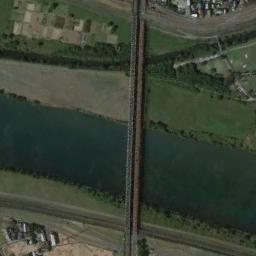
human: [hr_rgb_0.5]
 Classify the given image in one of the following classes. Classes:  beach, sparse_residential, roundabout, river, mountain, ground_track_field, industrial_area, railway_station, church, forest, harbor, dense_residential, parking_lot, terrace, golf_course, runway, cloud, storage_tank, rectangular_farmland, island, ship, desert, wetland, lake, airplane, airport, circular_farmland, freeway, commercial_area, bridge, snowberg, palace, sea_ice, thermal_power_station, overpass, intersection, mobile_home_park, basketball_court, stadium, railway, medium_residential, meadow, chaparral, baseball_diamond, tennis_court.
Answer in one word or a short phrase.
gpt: bridge